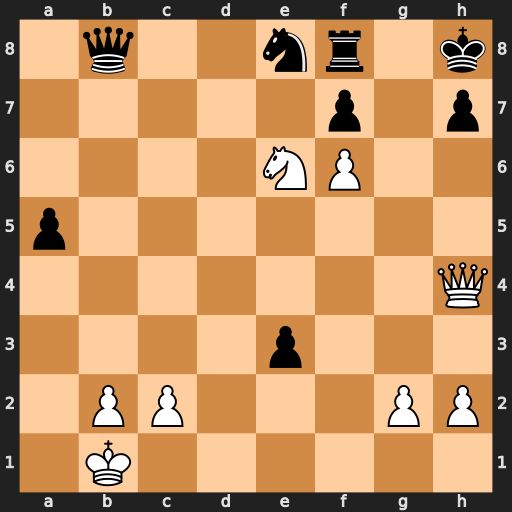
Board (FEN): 1q2nr1k/5p1p/4NP2/p7/7Q/4p3/1PP3PP/1K6
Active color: w
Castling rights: -
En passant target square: -
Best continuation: Nxf8 Nxf6 Qxf6+